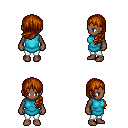
a pixel art fantasy rpg character, female body template, human, dark skin, teal tunic, white pants, brunette left-swept hairstyle, four views (front, back, left, right), 2x2 character sprite sheet, small pixel art, hard edges, no anti-aliasing